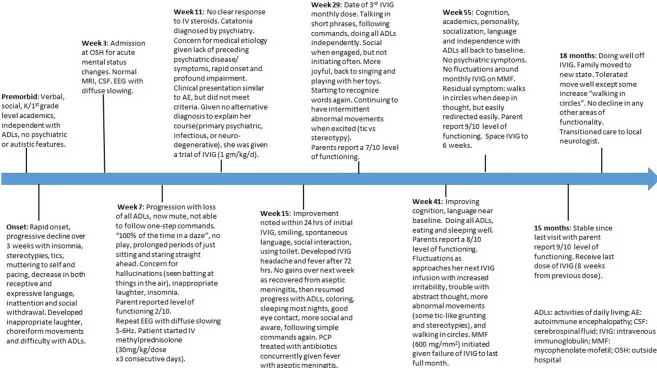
Timeline of treatment course.
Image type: chart (chart)